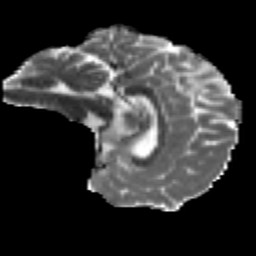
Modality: MD
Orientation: sagittal
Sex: male
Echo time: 0.114 s